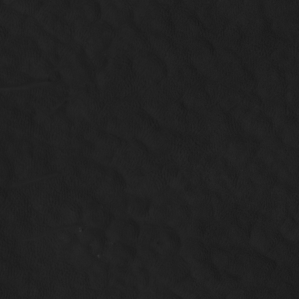
Label: non_frost